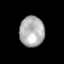
Tissue: lung
Cell type: Epithelial cells
Senescence score: 0.2332
Nuclear area (px): 735
Mean DAPI intensity: 175.948